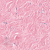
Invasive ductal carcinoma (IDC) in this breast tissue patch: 0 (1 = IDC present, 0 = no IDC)